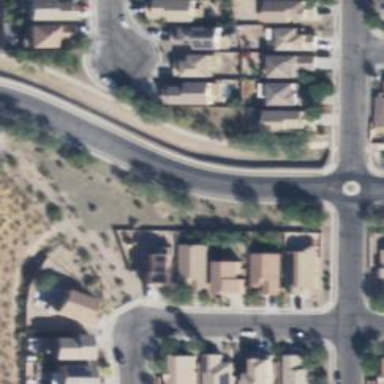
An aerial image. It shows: Residential road.